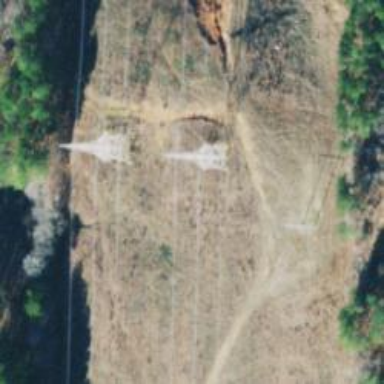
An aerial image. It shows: Lattice structure tower.